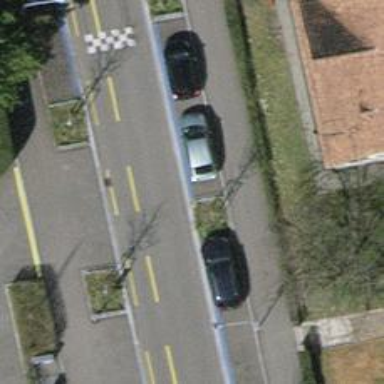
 with the cycle lane on the left being opposite direction."